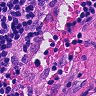
Metastatic tissue present: no